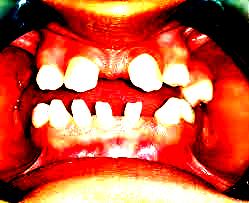
Condition: hypodontia